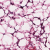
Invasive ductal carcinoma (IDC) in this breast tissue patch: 0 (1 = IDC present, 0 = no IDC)